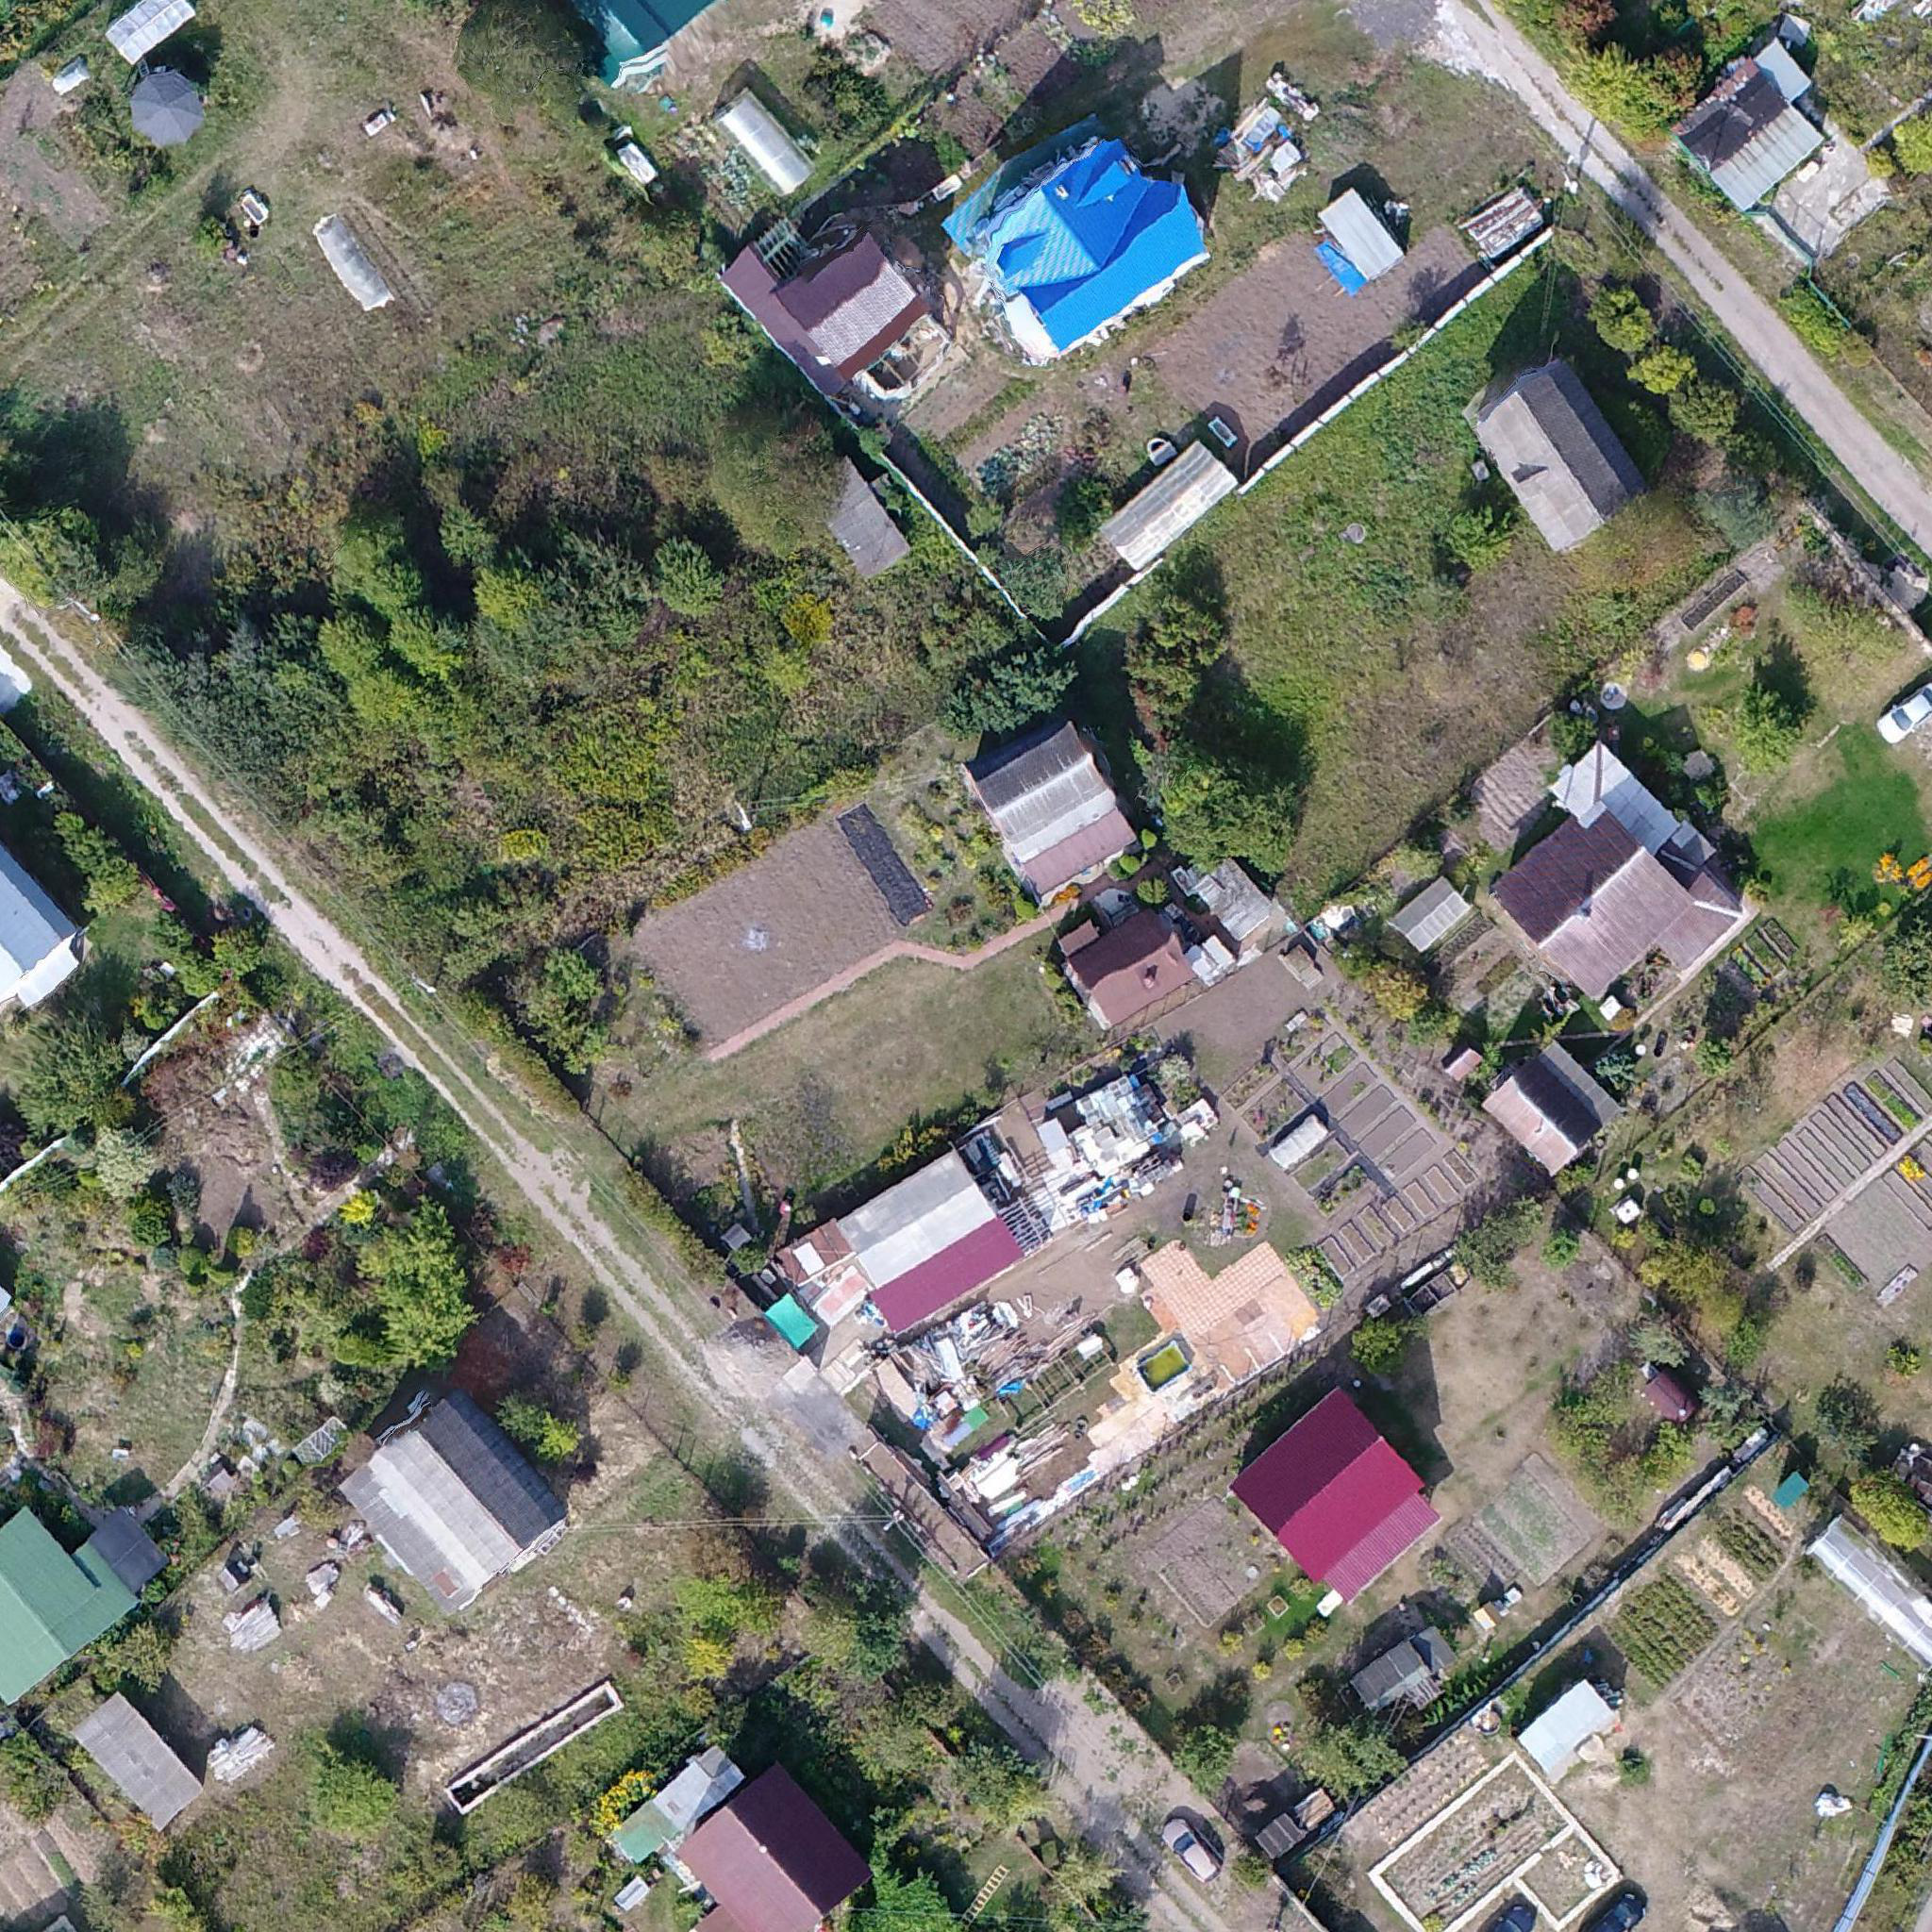
Biome: Sarmatic mixed forests